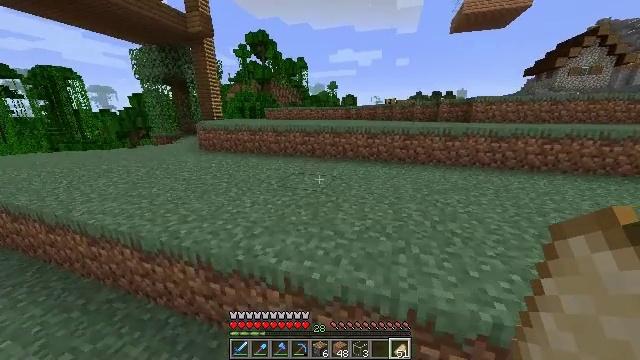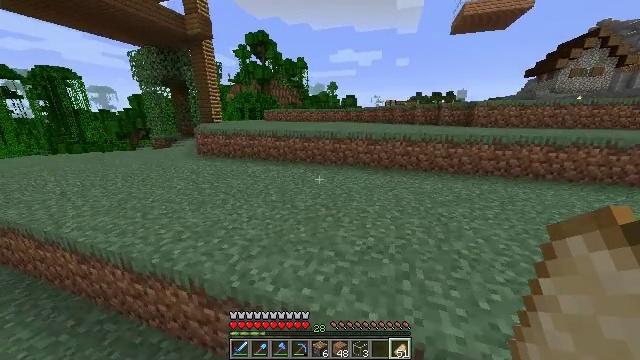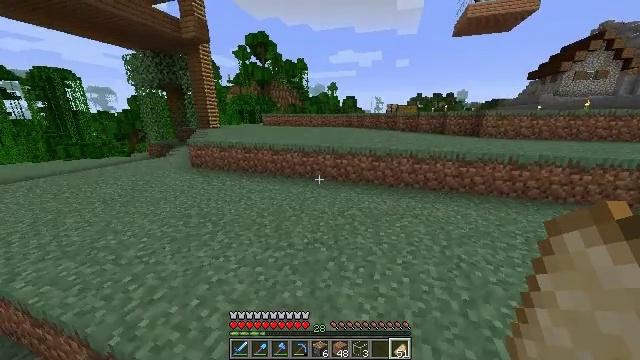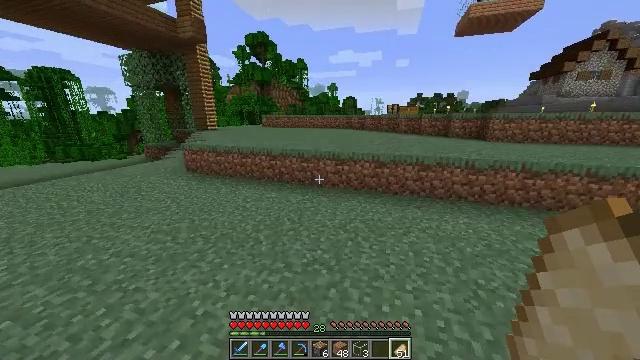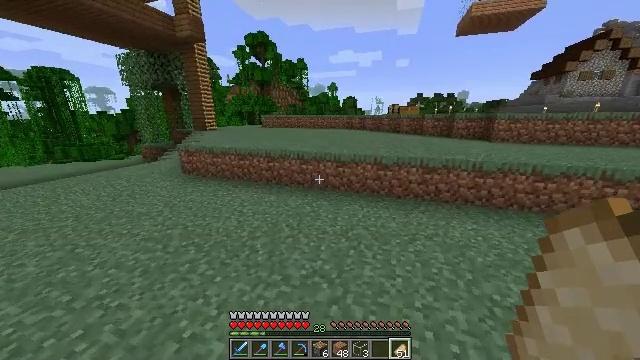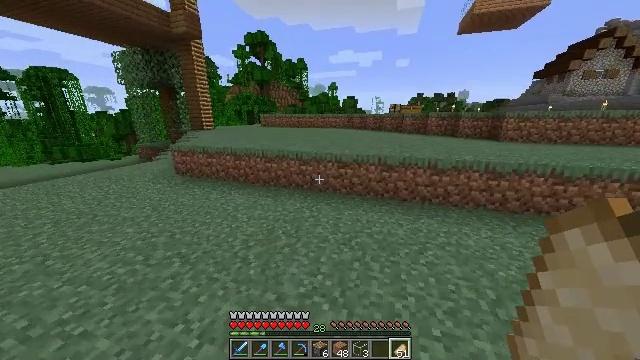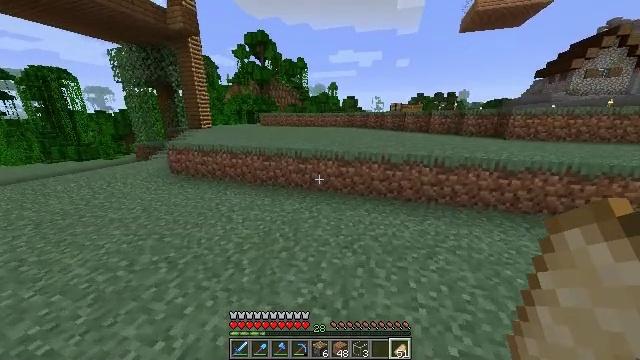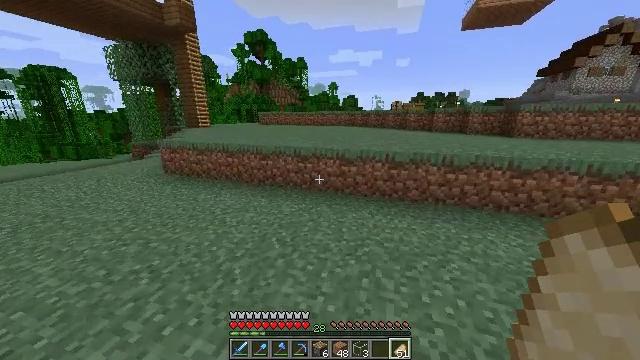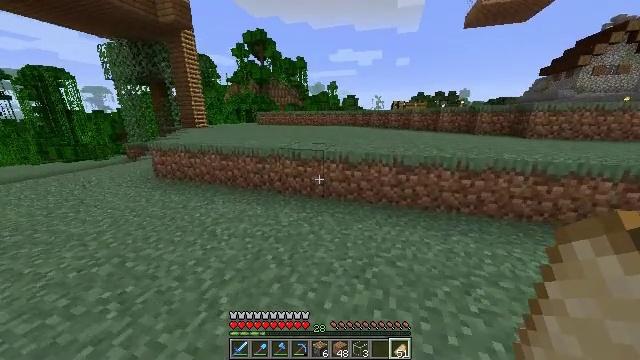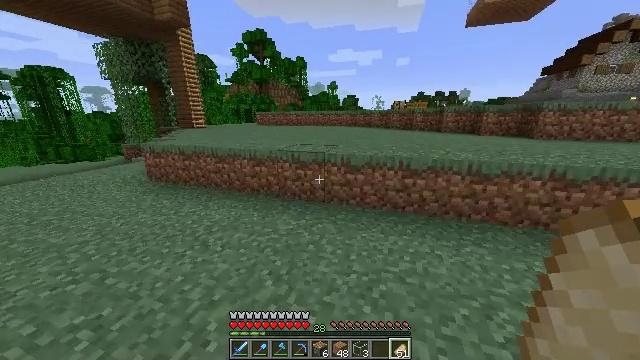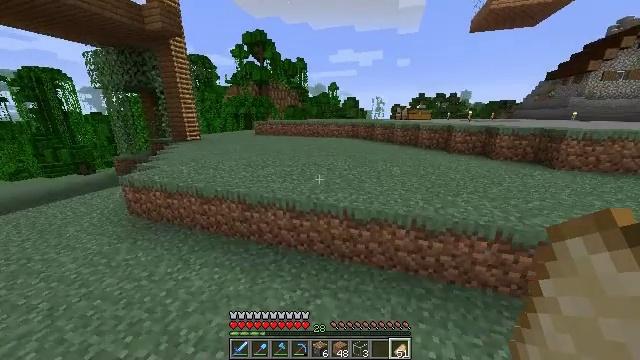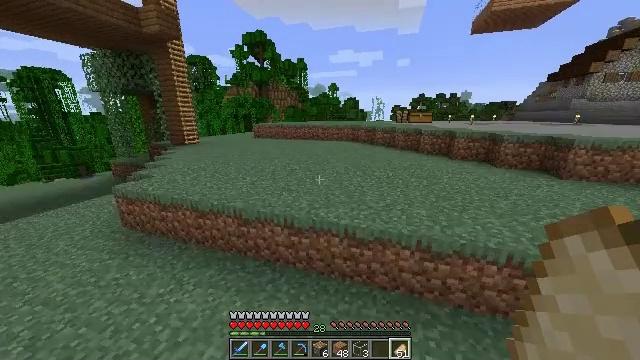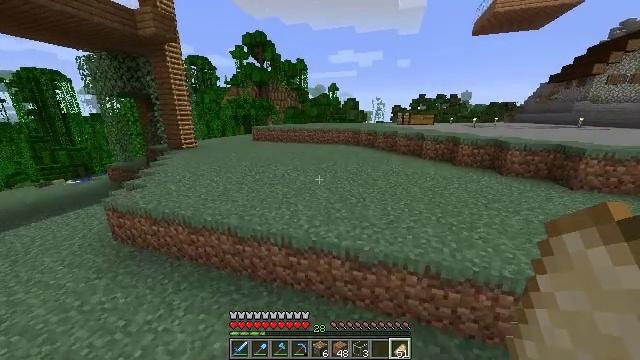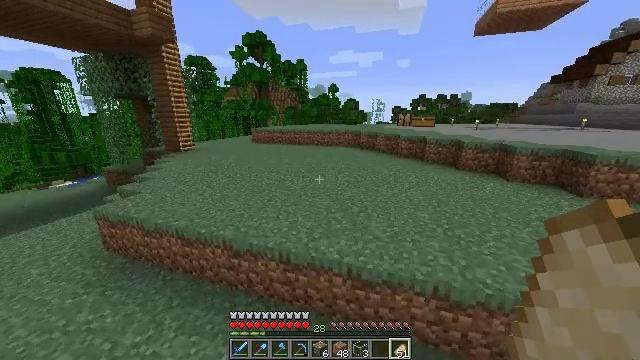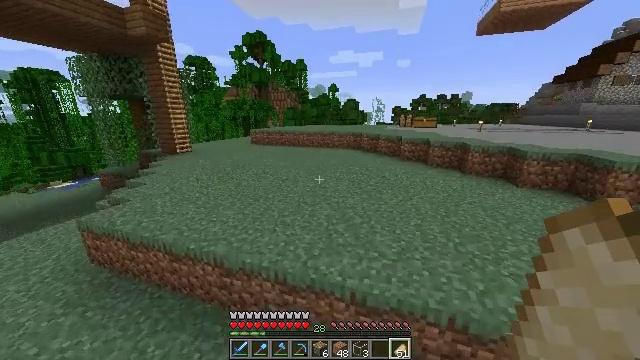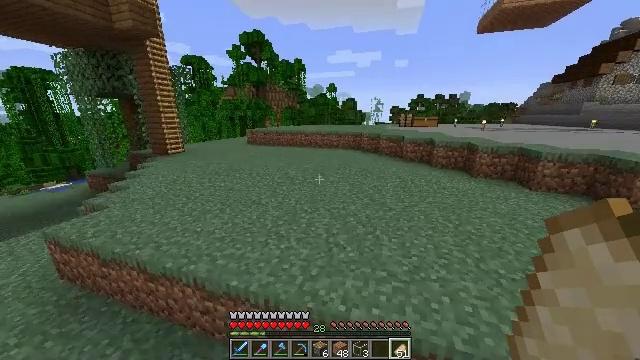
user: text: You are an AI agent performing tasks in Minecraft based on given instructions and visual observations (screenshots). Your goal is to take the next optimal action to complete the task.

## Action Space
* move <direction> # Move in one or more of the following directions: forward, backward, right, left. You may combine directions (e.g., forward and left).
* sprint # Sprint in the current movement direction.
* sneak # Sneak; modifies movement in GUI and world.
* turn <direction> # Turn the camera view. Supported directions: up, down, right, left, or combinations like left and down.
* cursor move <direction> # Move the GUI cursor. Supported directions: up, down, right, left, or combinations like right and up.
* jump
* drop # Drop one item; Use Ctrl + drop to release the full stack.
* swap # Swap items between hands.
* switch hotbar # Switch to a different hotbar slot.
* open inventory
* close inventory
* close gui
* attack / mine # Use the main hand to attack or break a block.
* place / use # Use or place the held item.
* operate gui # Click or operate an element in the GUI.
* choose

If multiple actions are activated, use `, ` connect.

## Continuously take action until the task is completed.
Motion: motion action
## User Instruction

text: Prepare materials and make redstone.
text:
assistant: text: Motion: move forward, jump
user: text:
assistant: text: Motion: move forward, jump
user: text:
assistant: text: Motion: move forward, jump
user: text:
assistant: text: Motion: move forward, jump
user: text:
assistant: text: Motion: move forward, sprint, jump
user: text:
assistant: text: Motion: move forward, sprint, jump
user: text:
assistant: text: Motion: move forward, sprint, jump
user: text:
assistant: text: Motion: move forward, jump
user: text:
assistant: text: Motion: move forward, jump
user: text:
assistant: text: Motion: move forward, jump
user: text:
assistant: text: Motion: move forward, sprint, jump
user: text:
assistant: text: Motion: move forward, sprint, jump
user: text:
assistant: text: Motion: move forward, sprint, jump
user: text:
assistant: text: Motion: move forward, sprint, jump
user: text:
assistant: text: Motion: move forward, jump
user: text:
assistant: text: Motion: move forward, turn right, jump
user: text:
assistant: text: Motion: move forward, turn right, jump
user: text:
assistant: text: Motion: move forward, jump
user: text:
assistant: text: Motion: move forward, jump
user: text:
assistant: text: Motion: move forward, sprint, jump
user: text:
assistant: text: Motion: move forward, sprint, jump
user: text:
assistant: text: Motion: move forward, sprint, jump
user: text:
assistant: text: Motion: move forward, sprint, jump
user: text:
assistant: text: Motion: move forward, jump
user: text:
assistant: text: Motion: move forward, jump
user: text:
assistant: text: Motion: move forward, jump
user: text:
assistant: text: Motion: move forward, sprint, jump
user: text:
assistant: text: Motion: move forward, sprint, jump
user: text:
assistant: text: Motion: move forward, sprint, jump
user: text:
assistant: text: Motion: move forward, sprint, jump